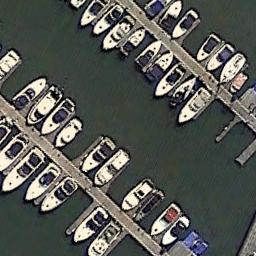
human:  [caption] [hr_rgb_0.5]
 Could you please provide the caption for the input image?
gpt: Many yachts are neatly arranged on the sea side of the harbor .

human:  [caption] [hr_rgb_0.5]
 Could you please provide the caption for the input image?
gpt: Harbor ships come in all shapes and sizes .

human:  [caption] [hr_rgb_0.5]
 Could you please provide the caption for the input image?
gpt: There are many ships in the harbor .

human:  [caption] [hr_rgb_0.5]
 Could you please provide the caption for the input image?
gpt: The harbor has lots of neatly docked boats and the color of the waters is green .

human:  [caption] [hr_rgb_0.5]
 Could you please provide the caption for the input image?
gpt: There are some ships docked neatly at the harbor .